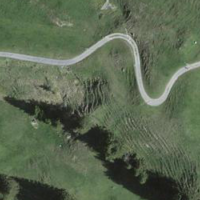
EUNIS habitat code: 25
Species observed at this site:
Dactylorhiza maculata
Leucanthemum vulgare